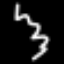
Label: squiggle